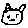
Label: cat